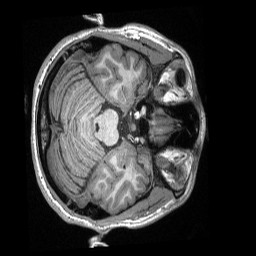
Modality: T1w
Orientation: axial
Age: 21
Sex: female
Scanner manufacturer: siemens
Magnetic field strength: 3 T
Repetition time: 2.3 s
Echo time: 0.00308 s